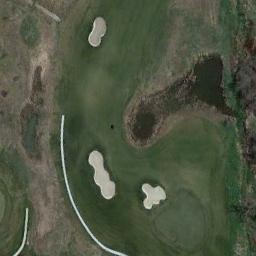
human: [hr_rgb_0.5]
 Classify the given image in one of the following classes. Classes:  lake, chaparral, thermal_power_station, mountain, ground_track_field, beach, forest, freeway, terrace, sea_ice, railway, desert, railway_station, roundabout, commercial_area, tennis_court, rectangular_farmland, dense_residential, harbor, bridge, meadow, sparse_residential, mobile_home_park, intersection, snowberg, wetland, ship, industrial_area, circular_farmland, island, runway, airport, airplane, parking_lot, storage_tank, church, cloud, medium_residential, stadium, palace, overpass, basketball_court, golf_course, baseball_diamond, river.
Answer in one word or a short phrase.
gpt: golf_course